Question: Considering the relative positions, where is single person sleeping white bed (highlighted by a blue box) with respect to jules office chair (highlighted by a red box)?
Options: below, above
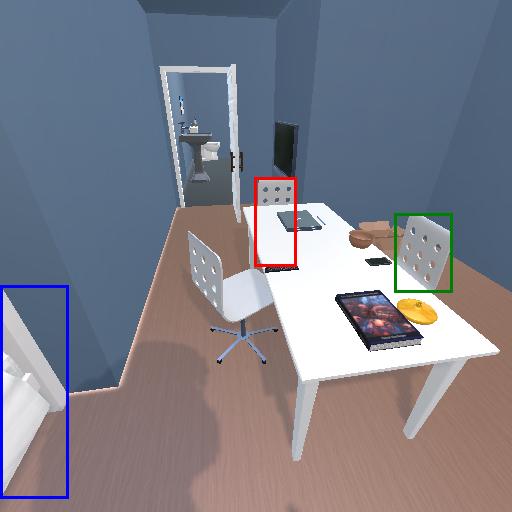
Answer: below